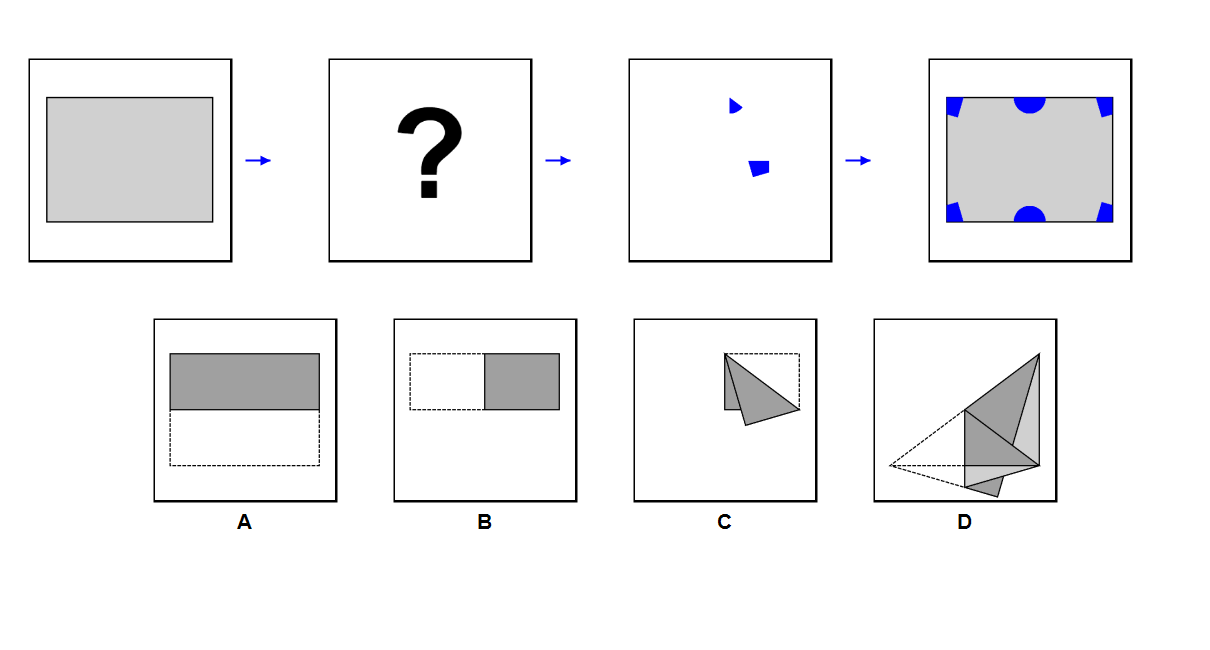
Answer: D